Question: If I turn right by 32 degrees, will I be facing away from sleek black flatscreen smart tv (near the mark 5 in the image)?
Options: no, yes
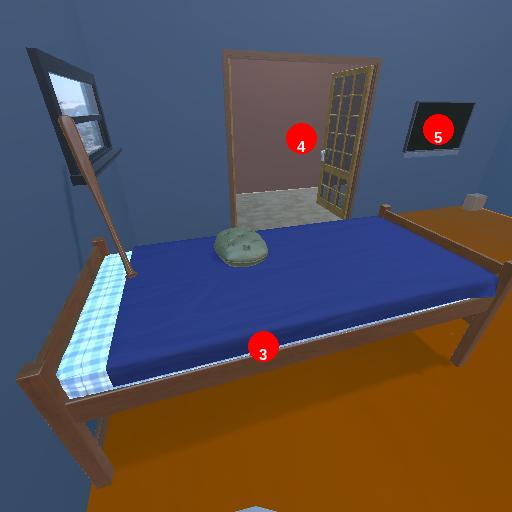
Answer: no